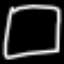
Label: square